Question: When a user clicks on a 'div' with class '.photo_container' which is part of the view 'PhotoListView', there is a function 'sendSelectedPhotoId' that will be triggered. This function has to get the attribute 'photo_id' from the 'Photo' model that belongs to this view whose 'div .photo_container' element has been clicked, and send it to the serverside via 'fetch()'.
So far I managed to get the function 'sendSelectedPhotoId' to be triggered when the 'div' is clicked, but I cant figure out how to get the 'photo_id' attribute of the view's 'Photo' model. How should I achieve this?
On a side note, I'm not sure whether the correct 'photo_id' will be send.
'''
$('#button').click( function() {
// Retrieve photos
this.photoList = new PhotoCollection();
var self = this;
this.photoList.fetch({
success: function() {
self.photoListView = new PhotoListView({ model: self.photoList });
$('#photo_list').html(self.photoListView.render().el);
}
});
});
'''
'''
// Models
Photo = Backbone.Model.extend({
defaults: {
photo_id: ''
}
});
// Collections
PhotoCollection = Backbone.Collection.extend({
model: Photo,
url: 'splash/process_profiling_img'
});
'''
'''
// Views
PhotoListView = Backbone.View.extend({
tagName: 'div',
events: {
'click .photo_container': 'sendSelectedPhotoId'
},
initialize: function() {
this.model.bind('reset', this.render, this);
this.model.bind('add', function(photo) {
$(this.el).append(new PhotoListItemView({ model: photo }).render().el);
}, this);
},
render: function() {
_.each(this.model.models, function(photo) {
$(this.el).append(new PhotoListItemView({ model: photo }).render().el);
}, this);
return this;
},
sendSelectedPhotoId: function() {
var self = this;
console.log(self.model.get('photo_id'));
self.model.fetch({
data: { chosen_photo: self.model.get('photo_id')},
processData: true,
success: function() {
}});
}
});
PhotoListItemView = Backbone.View.extend({
tagName: 'div',
className: 'photo_box',
template: _.template($('#tpl-PhotoListItemView').html()),
initialize: function() {
this.model.bind('change', this.render, this);
this.model.bind('destroy', this.close, this);
},
render: function() {
$(this.el).html(this.template( this.model.toJSON() ));
return this;
},
close: function() {
$(this.el).unbind();
$(this.el).remove();
}
});
'''
## SECOND ATTEMPT
I also tried placing the event handler and 'sendSelectedPhotoId' in the 'PhotoListItemView' where I managed to get the Model's attribute properly, but I can't figure out how to trigger the 'reset' event when the 'PhotoList' collection did a fetch().
'''
PhotoListItemView = Backbone.View.extend({
tagName: 'div',
className: 'photo_box',
events: {
'click .photo_container': 'sendSelectedPhotoId'
},
template: _.template($('#tpl-PhotoListItemView').html()),
initialize: function() {
this.model.bind('change', this.render, this);
this.model.bind('destroy', this.close, this);
},
render: function() {
$(this.el).html(this.template( this.model.toJSON() ));
return this;
},
close: function() {
$(this.el).unbind();
$(this.el).remove();
},
sendSelectedPhotoId: function() {
console.log('clicked!');
var self = this;
console.log(self.model.get('photo_id'));
self.model.fetch({
data: { chosen_photo: self.model.get('photo_id')},
processData: true,
success: function() {
$(this.el).html('');
}});
}
});
'''
With this, I cant seem to fire the 'reset' event of the model after doing the 'fetch()' in function 'sendSelectedPhotoId', which means I cant get it to re-render using 'PhotoListView''s 'render()'.
In the screenshot below from Chrome's javascript console, I printed out the collection after 'sendSelectedPhotoId' did its 'fetch()', and it seems like the fetched the new data to the existing model, instead of creating 2 new models and removing all existing model!

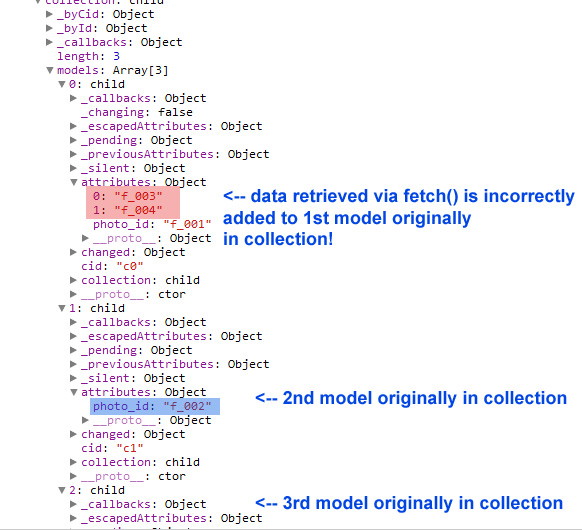
Answer: You already have child views for each model, so I would put the click event handler in the child view. In the handler in the child, trigger an event passing this.model, and listen for that event in your parent.
Try changing
'''
this.model.bind('reset', this.render, this); to
this.model.bind('remove', this.render, this); // model is a collection right?
'''
and then remove the model from the collection after the view is clicked. Also, I don't think using Model.fetch is what you really want to do. Maybe a .save or a custom method on the model?
I would not follow that blog's advice. If you are using backbone professionally I can't recommend the <URL> enough.
- - -